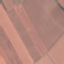
Land use / land cover: AnnualCrop